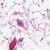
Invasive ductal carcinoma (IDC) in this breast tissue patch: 0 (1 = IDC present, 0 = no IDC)